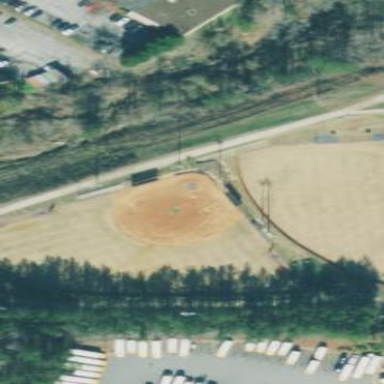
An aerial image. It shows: Baseball pitch for leisure and sports activities.